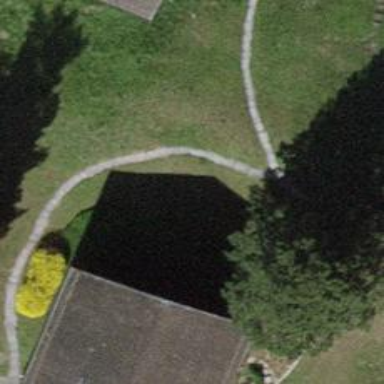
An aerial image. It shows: Road with steps.